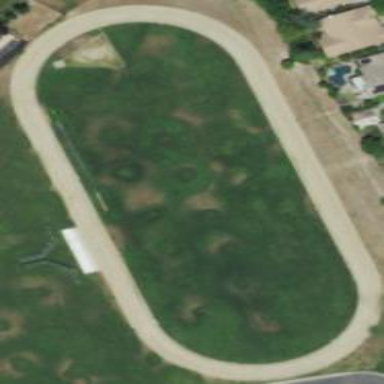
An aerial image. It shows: Track located within leisure land area.